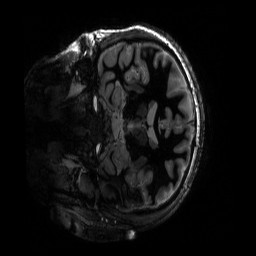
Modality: T1w
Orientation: coronal
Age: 29
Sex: male
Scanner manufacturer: siemens
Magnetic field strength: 6.98 T
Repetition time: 4.5 s
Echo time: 0.00337 s